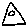
Label: triangle